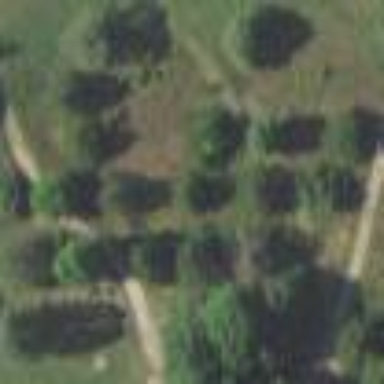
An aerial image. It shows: Rough area on the golf course covered with grassland.